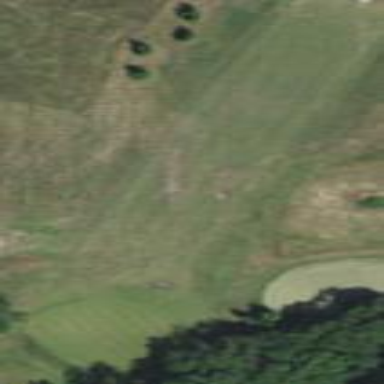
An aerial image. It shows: Grassy area designated as golf fairway.